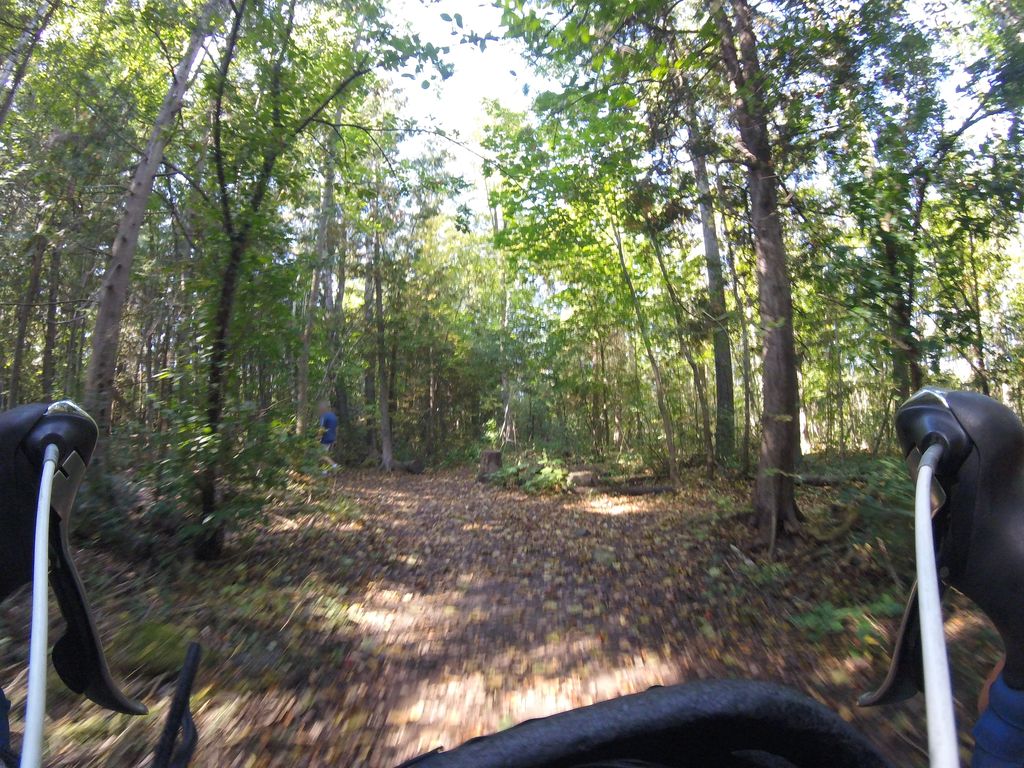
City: ottawa-gatineau